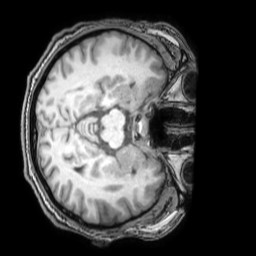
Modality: T1w
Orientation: axial
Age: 28
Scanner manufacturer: philips
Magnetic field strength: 3 T
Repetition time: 0.007 s
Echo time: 0.003501 s